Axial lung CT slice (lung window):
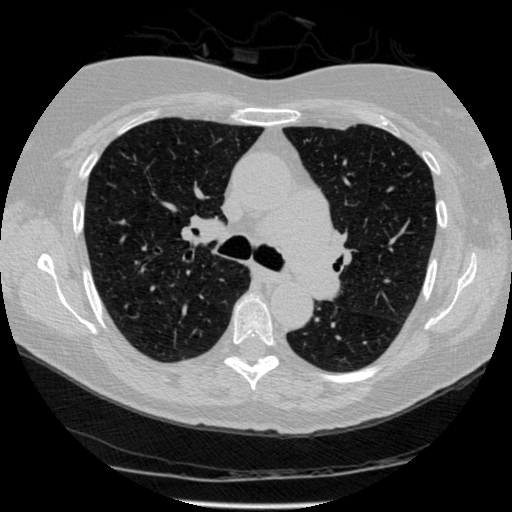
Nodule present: no